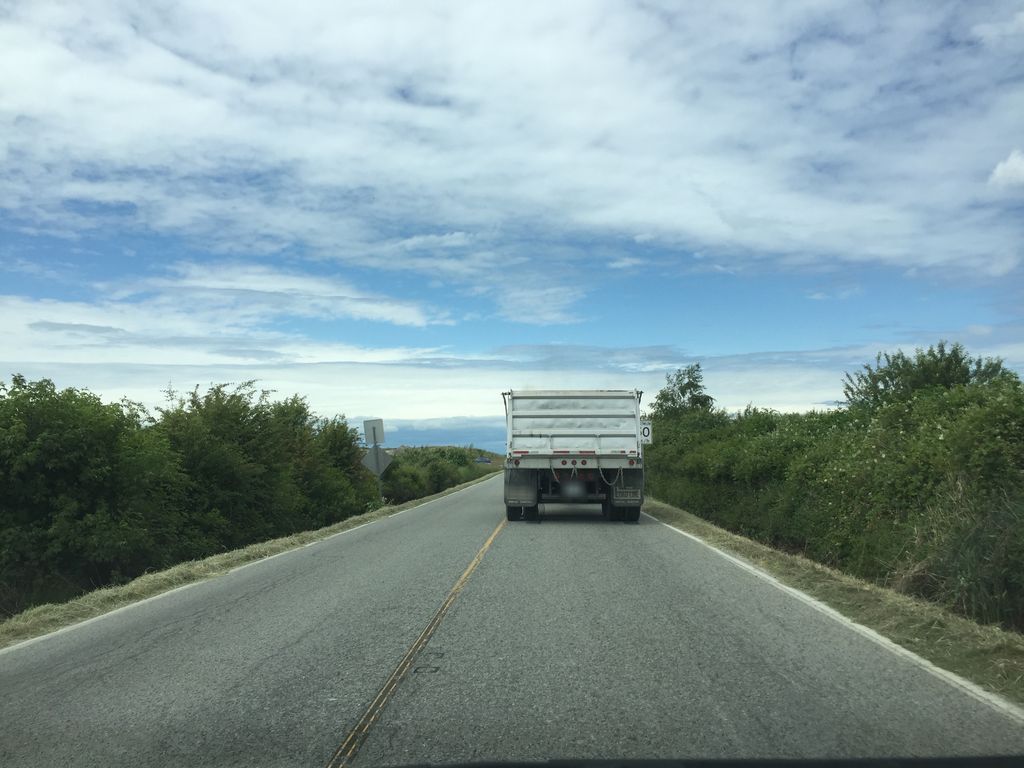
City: vancouver